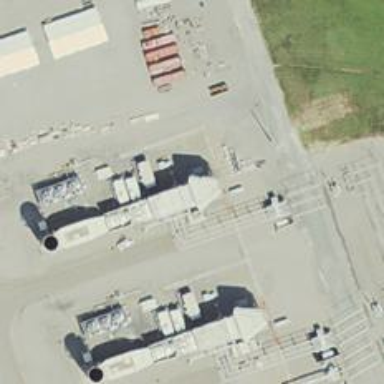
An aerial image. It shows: Gas turbine power generator.